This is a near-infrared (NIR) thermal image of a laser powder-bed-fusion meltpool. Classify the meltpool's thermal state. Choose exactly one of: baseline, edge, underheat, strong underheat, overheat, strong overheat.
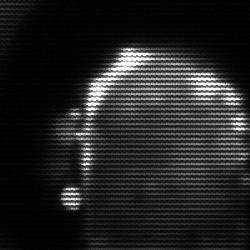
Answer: baseline